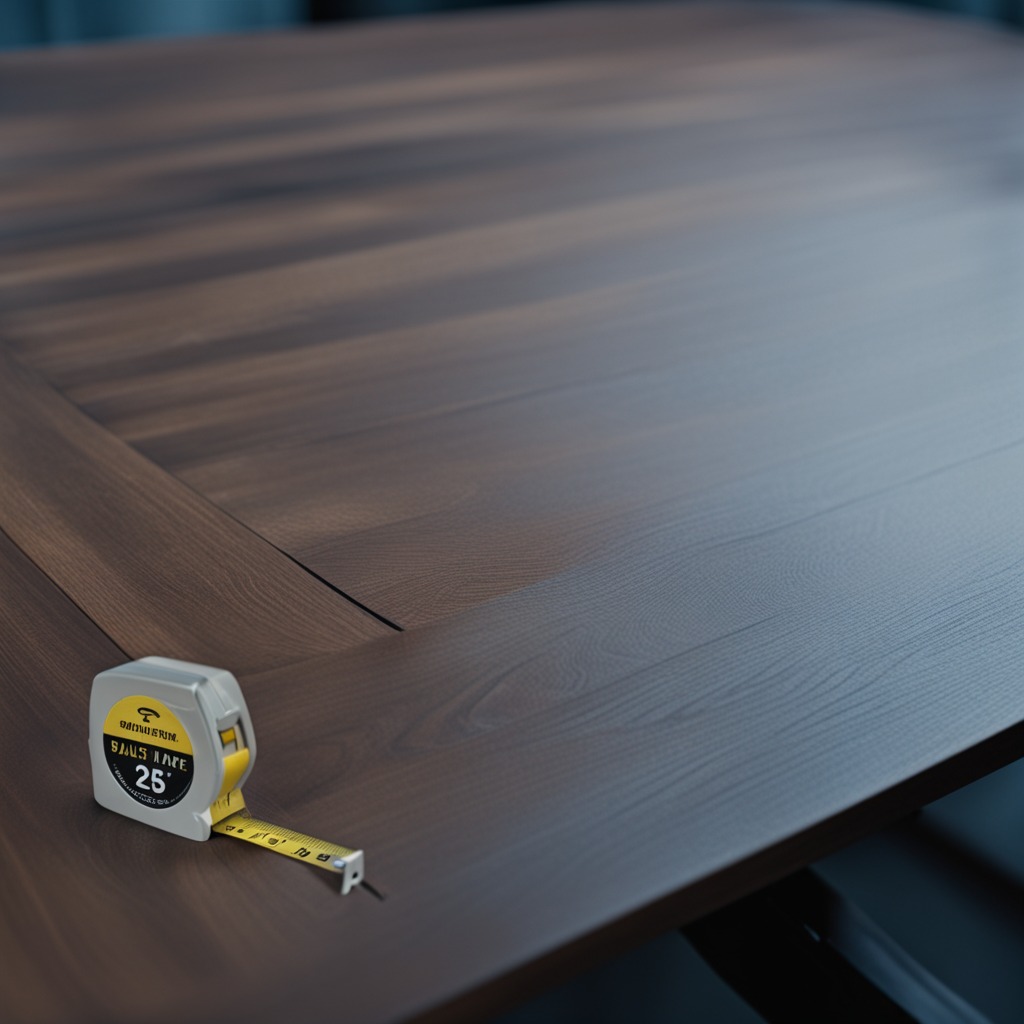
A measuring tape is lying on a table with faint burn marks in a small garage at twilight.